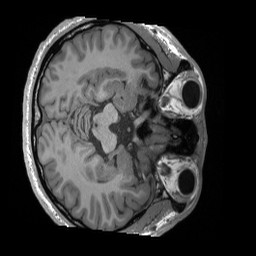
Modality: T1w
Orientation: axial
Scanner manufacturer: siemens
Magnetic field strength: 3 T
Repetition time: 2.4 s
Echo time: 0.00224 s